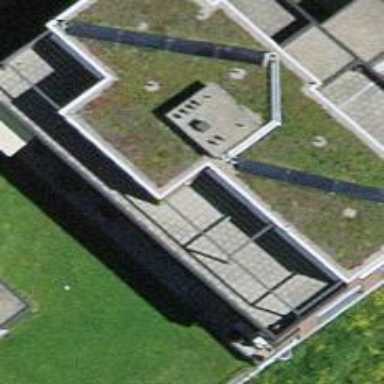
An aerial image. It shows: Brown building with flat roof.